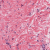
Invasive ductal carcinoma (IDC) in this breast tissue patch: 0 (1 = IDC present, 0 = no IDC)